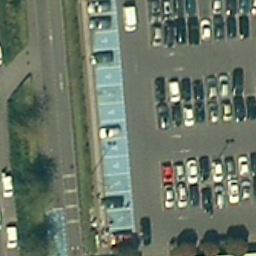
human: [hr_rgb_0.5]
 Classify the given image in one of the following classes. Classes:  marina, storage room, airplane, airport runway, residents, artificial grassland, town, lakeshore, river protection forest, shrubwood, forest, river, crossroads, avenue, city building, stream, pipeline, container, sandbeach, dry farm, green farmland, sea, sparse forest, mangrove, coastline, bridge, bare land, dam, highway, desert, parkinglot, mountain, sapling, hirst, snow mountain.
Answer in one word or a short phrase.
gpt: parkinglot